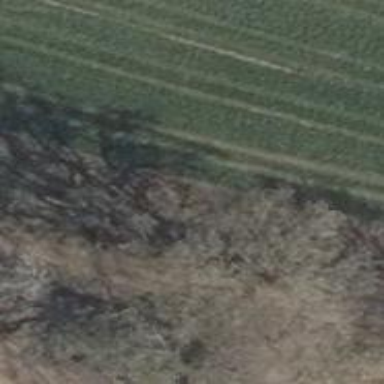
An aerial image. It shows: Row of broadleaved trees with semi-deciduous leaves.